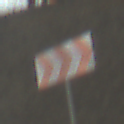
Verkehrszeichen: RichtungstafelnInKurvenGrossLinks
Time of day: MorningAfternoon
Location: Outdoor (Suburban)
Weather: Clear
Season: NotSpecified
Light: Natural